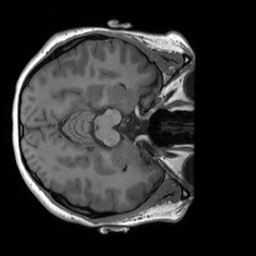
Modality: T1w
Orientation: axial
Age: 25
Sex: female
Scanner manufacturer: siemens
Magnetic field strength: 3 T
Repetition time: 1.8 s
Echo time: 0.00232 s